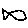
Label: fish